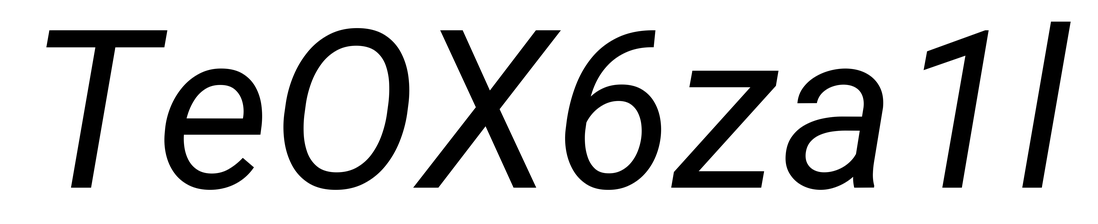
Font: Roboto-Italic_Italic